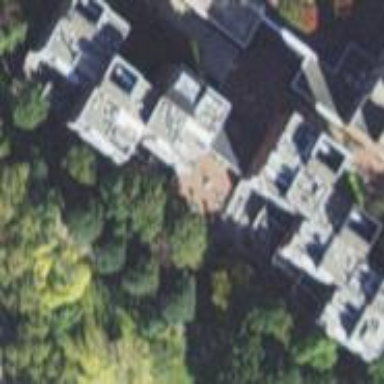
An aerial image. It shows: View of apartment building.